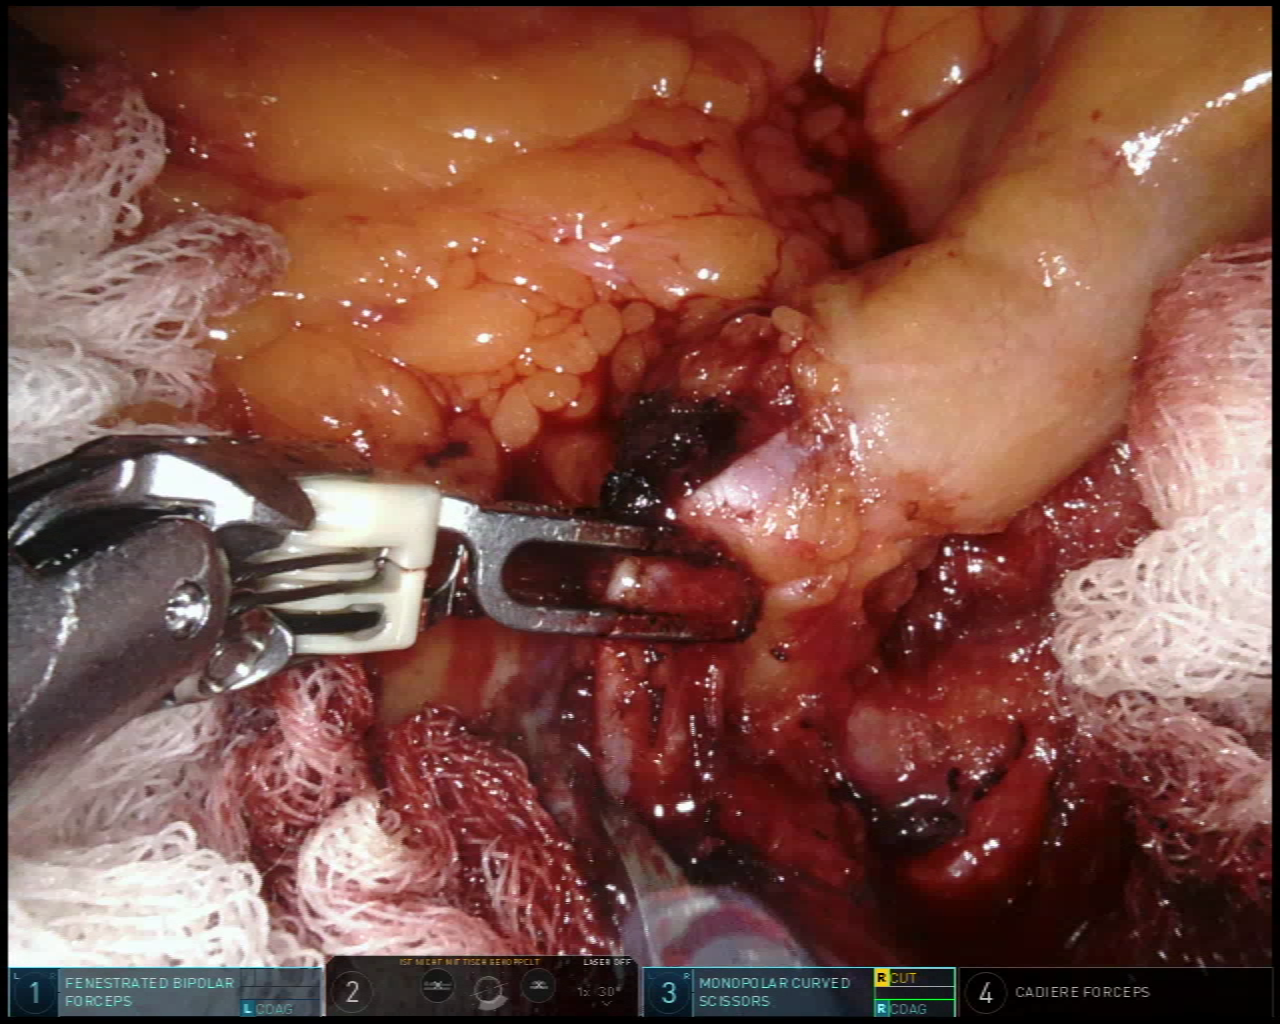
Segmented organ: intestinal_veins
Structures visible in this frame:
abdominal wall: no
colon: no
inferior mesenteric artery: no
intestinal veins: yes
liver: no
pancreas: no
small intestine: no
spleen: no
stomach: no
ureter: no
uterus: no
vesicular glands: no